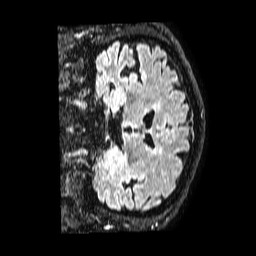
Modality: FLAIR
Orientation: coronal
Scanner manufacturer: philips
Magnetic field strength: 1.5 T
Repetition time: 4.8 s
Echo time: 0.3 s